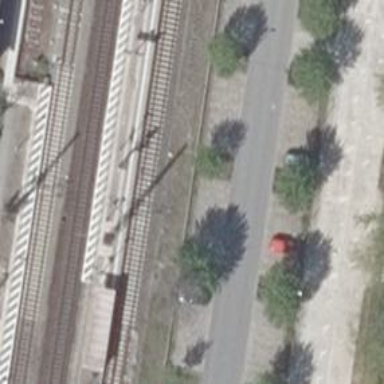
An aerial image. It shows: Platform edge at railway station.